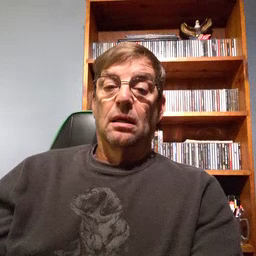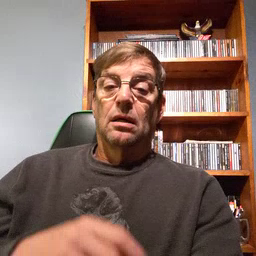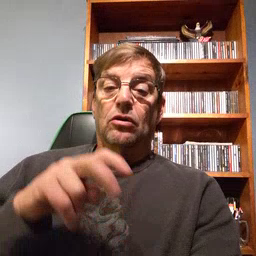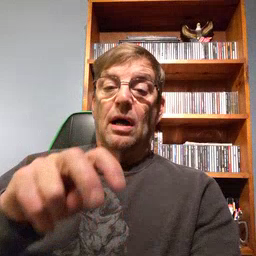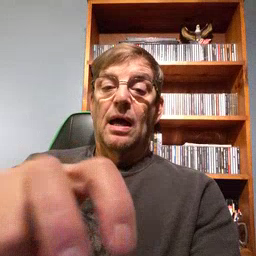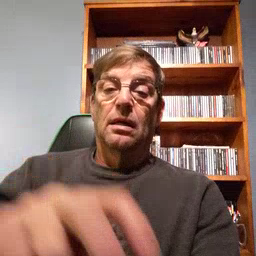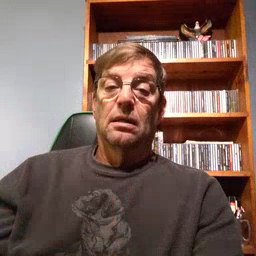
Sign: ride